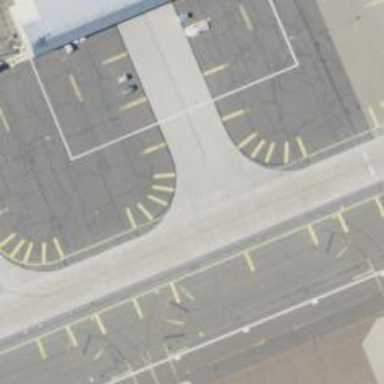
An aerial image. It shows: View of taxiway at the airport.